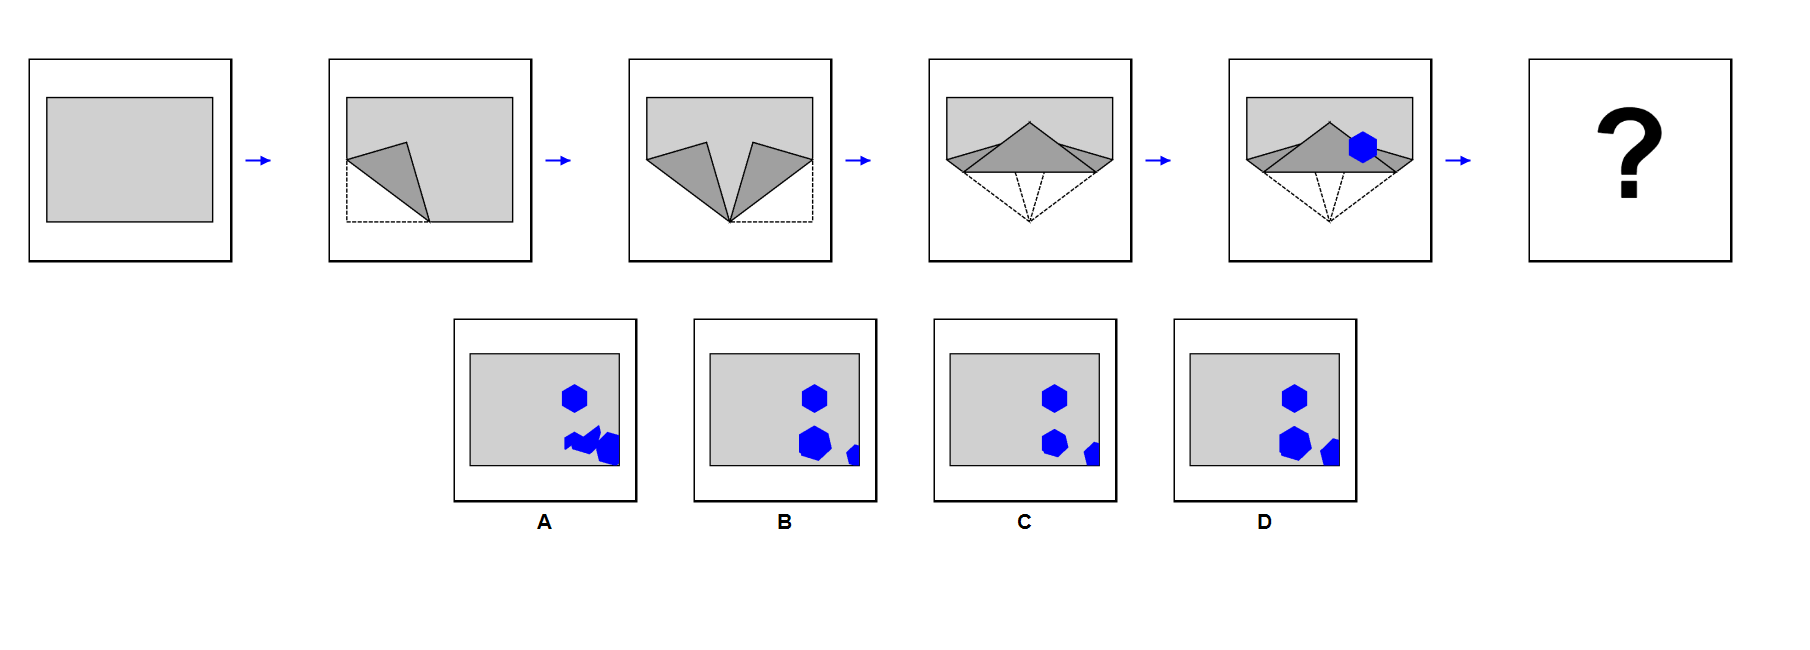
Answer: C